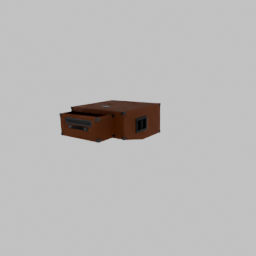
Label: electronics